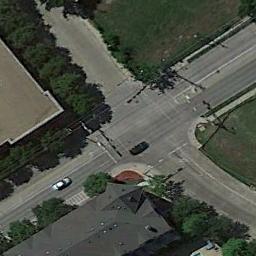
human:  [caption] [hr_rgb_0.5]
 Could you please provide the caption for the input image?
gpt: There are many cars at the intersection .

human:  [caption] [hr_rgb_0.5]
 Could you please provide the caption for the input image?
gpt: The intersection is not vertical .

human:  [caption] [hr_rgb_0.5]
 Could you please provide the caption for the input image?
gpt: There are several moving vehicles on the road at the intersection, With many buildings and some trees around the intersection .

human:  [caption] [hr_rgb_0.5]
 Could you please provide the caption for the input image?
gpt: An intersection with sparse traffic is between some buildings and green areas .

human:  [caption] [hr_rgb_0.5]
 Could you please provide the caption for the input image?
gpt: There are some green trees and a black building beside the intersection .